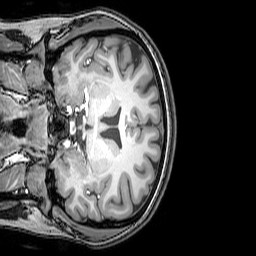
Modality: T1w
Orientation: coronal
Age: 24
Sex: female
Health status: healthy
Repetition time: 0.081 s
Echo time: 0.037 s